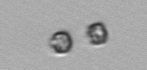
Label: Thalassiosira